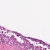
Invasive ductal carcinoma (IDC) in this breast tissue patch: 0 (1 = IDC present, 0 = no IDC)